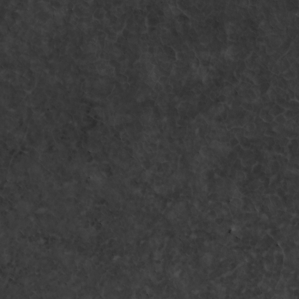
Label: non_frost